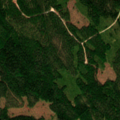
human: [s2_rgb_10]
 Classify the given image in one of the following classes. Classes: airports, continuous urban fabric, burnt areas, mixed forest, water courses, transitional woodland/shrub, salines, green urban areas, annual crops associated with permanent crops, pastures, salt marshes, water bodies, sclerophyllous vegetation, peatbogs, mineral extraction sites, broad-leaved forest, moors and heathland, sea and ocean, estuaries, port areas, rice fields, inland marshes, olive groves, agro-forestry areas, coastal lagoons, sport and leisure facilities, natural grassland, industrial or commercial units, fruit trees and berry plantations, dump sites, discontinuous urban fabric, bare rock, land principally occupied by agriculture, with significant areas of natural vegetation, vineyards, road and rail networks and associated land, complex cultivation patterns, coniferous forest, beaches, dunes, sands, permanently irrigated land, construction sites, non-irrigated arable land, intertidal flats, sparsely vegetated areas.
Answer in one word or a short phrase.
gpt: coniferous forest, mixed forest